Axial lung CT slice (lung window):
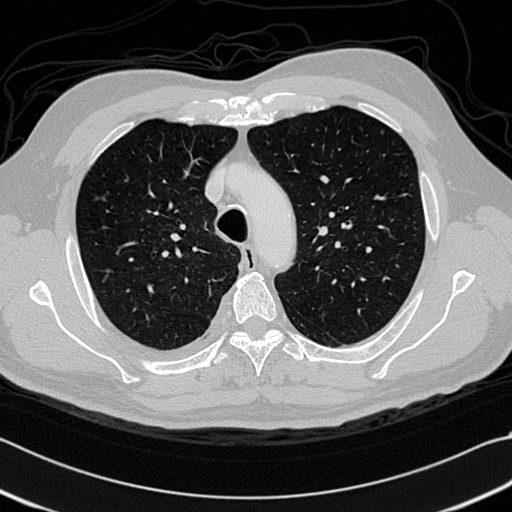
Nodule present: no